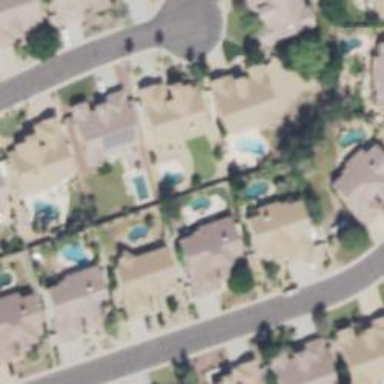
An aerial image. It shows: Outdoor swimming pool located on leisure land.